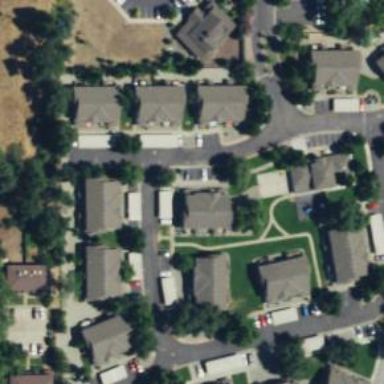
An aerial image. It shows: Condominium in residential area.